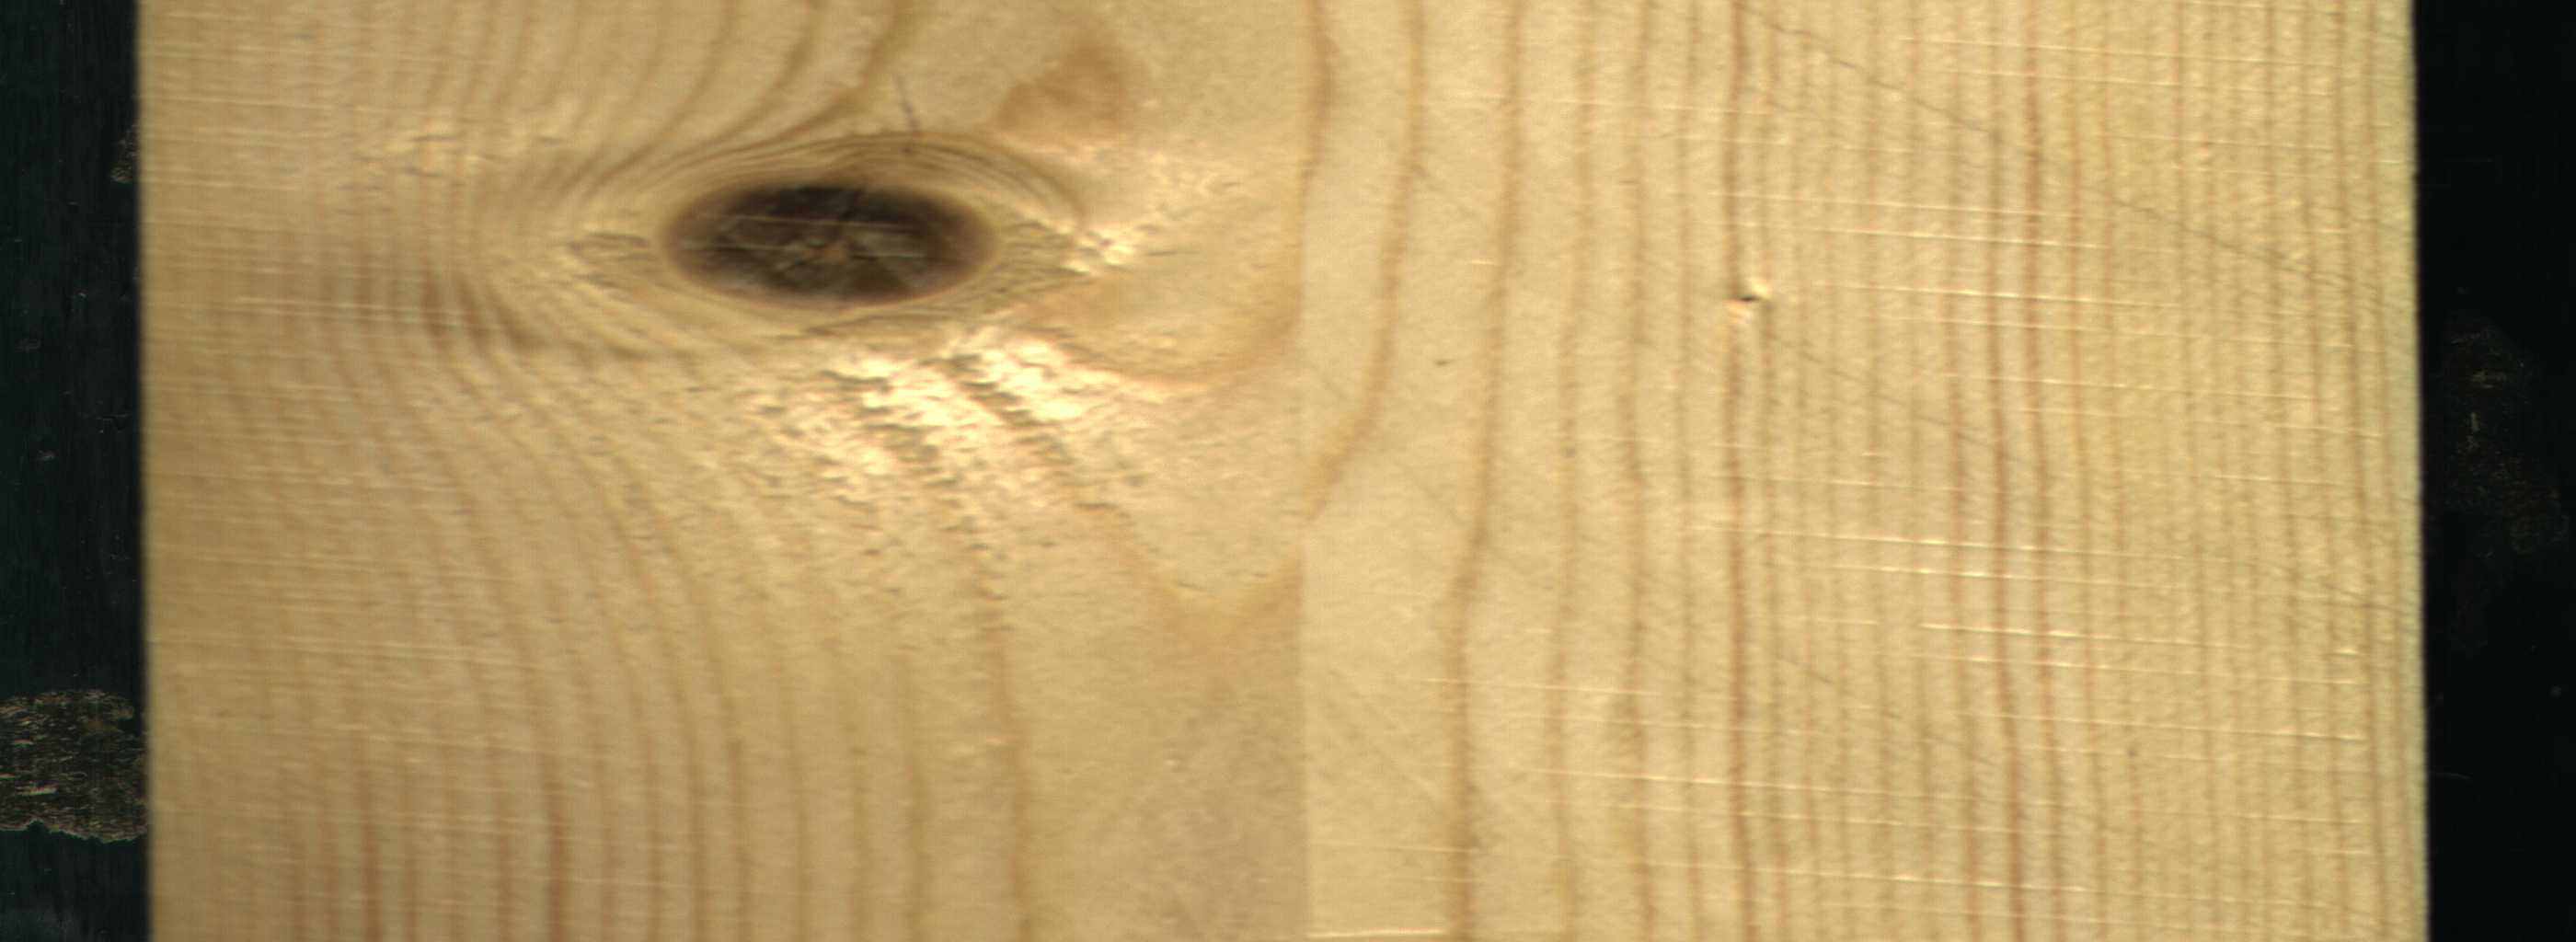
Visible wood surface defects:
Dead_Knot
Live_Knot